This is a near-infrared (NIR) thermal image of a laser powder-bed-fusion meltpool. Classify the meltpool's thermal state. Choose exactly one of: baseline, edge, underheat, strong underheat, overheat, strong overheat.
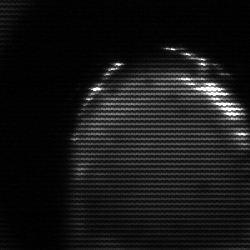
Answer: edge